Question: I added the 'bin' directory of the VS2010 (not SP1) C++ compiler to my 'PATH' variable on Windows XP. When i try to run it, it tells me that a DLL was not found.
I added this line to my 'PATH':
'''
C:\Program Files\Microsoft Visual Studio 10.0\VCin;
'''
Update: it still fails when I 'cd' to the bin directory above, and then run the compiler

Can you help me out?
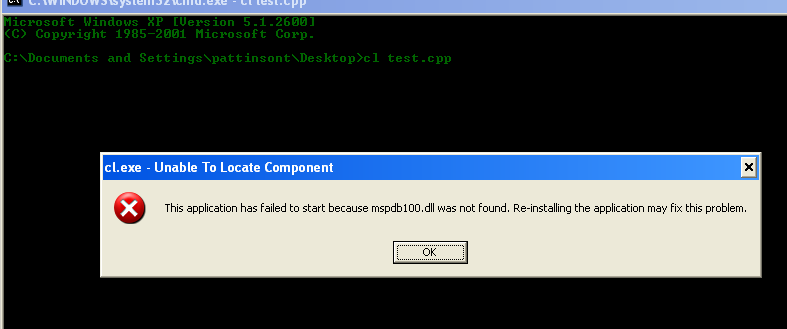
Answer: Run the VS command prompt shortcut or the batch file it points to, such as:
'''
"C:\Program Files (x86)\Microsoft Visual Studio 10.0\VCcvarsall.bat" x86
'''
to set up an appropriate environment including the path.
By the way, 'mspdb100.dll' lives in 'C:\Program Files\Microsoft Visual Studio 10.0\Common7\IDE'. But run the shortcut/batch file anyway - it does more than set up the correct path.